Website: macys
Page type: customer-info-address
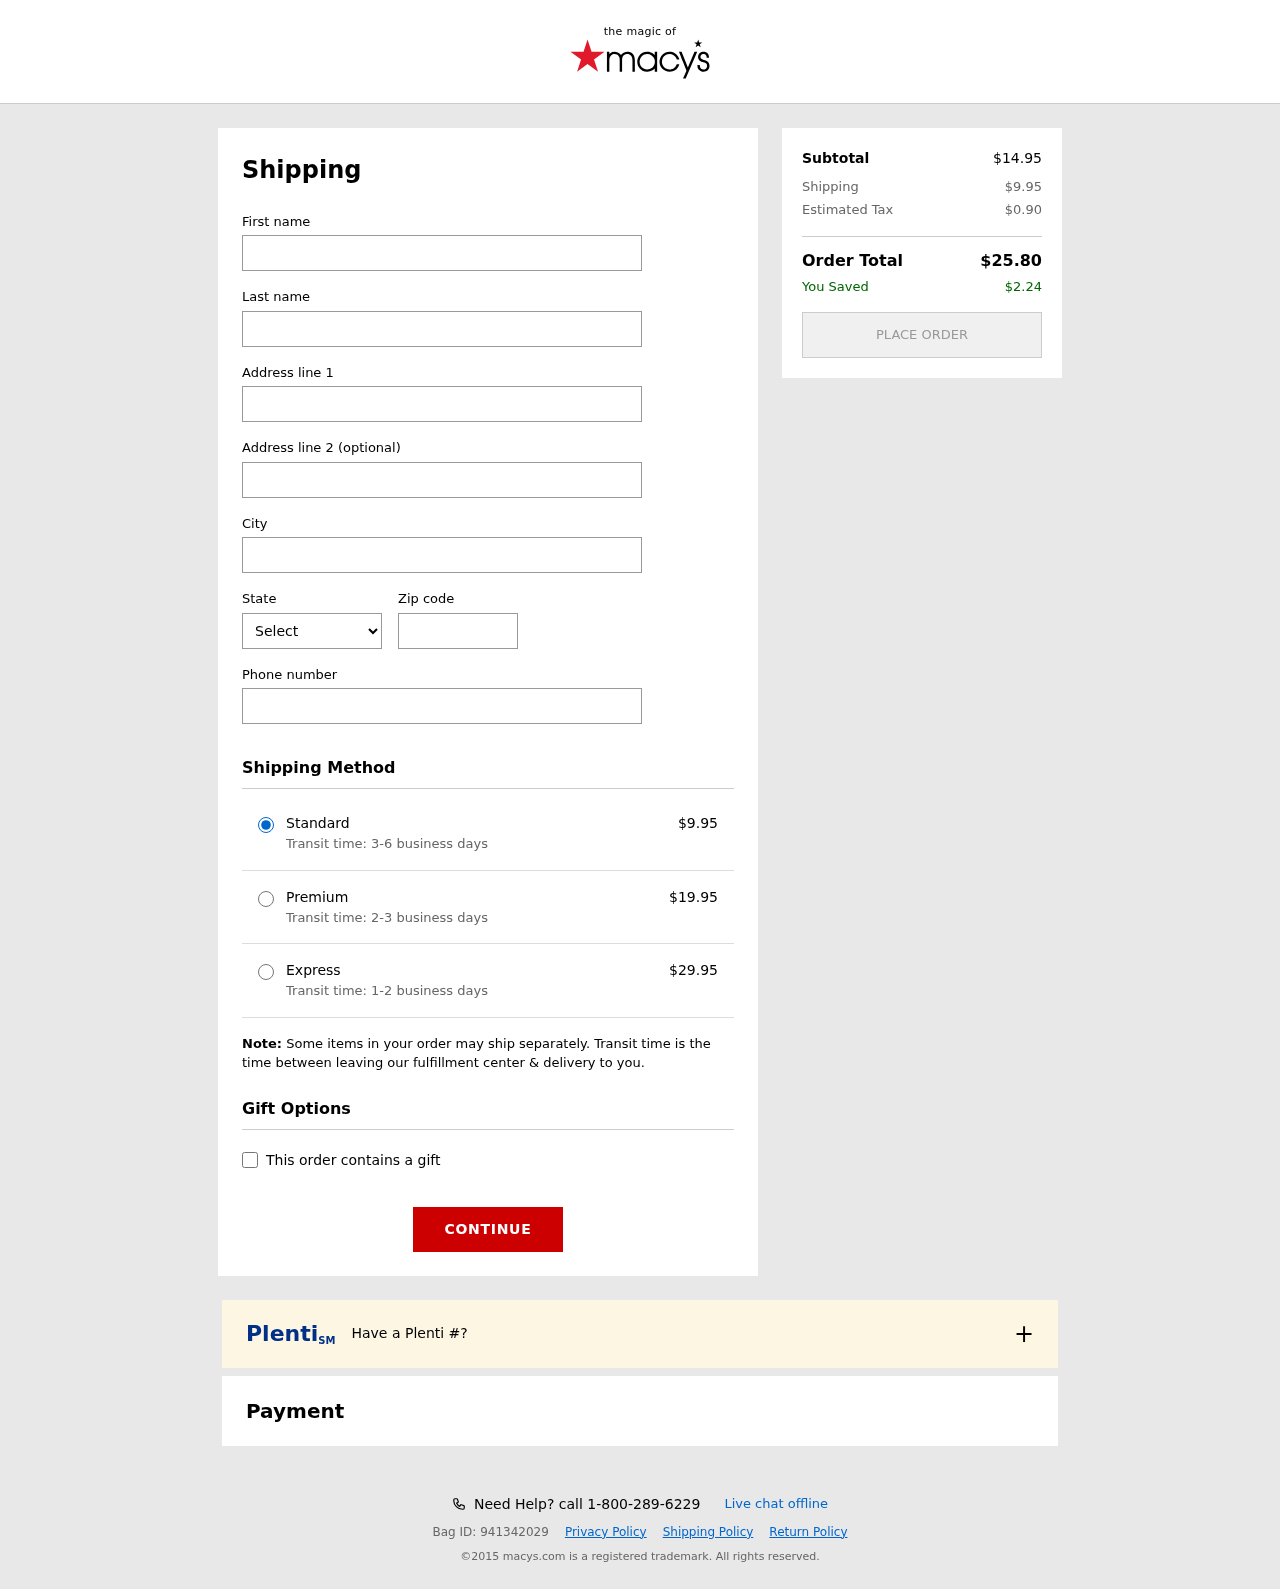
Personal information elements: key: PII_CITY
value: Weissport
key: PII_FIRSTNAME
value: Aaron
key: PII_LASTNAME
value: Mendoza
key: PII_PHONE
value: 6936951455
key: PII_POSTCODE
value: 94054
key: PII_STATE_ABBR
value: TX
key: PII_STREET
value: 444 Perry Throughway
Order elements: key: ORDER_SHIPPING_COST
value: $9.95
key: ORDER_SHIPPING_COST_PREMIUM
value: $19.95
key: ORDER_SHIPPING_COST_EXPRESS
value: $29.95
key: ORDER_SUBTOTAL
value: $14.95
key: ORDER_TAX
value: $0.90
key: ORDER_TOTAL
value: $25.80
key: ORDER_SAVINGS
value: $2.24